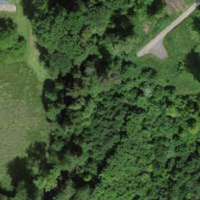
EUNIS habitat code: 41
Species observed at this site:
Sanicula europaea
Pteridium aquilinum